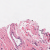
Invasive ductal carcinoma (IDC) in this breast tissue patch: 0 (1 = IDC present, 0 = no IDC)